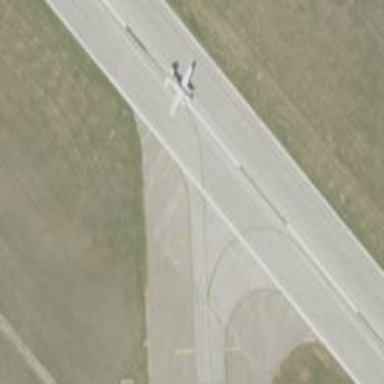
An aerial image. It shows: Image of taxiway at airport.